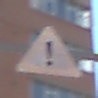
Verkehrszeichen: Gefahrenstelle
Umgebung: Outdoor, Suburban
Tageszeit: MorningAfternoon
Wetter: PartlyCloudy
Licht: Natural
Jahreszeit: NotSpecified
Kontrast: HighContrast